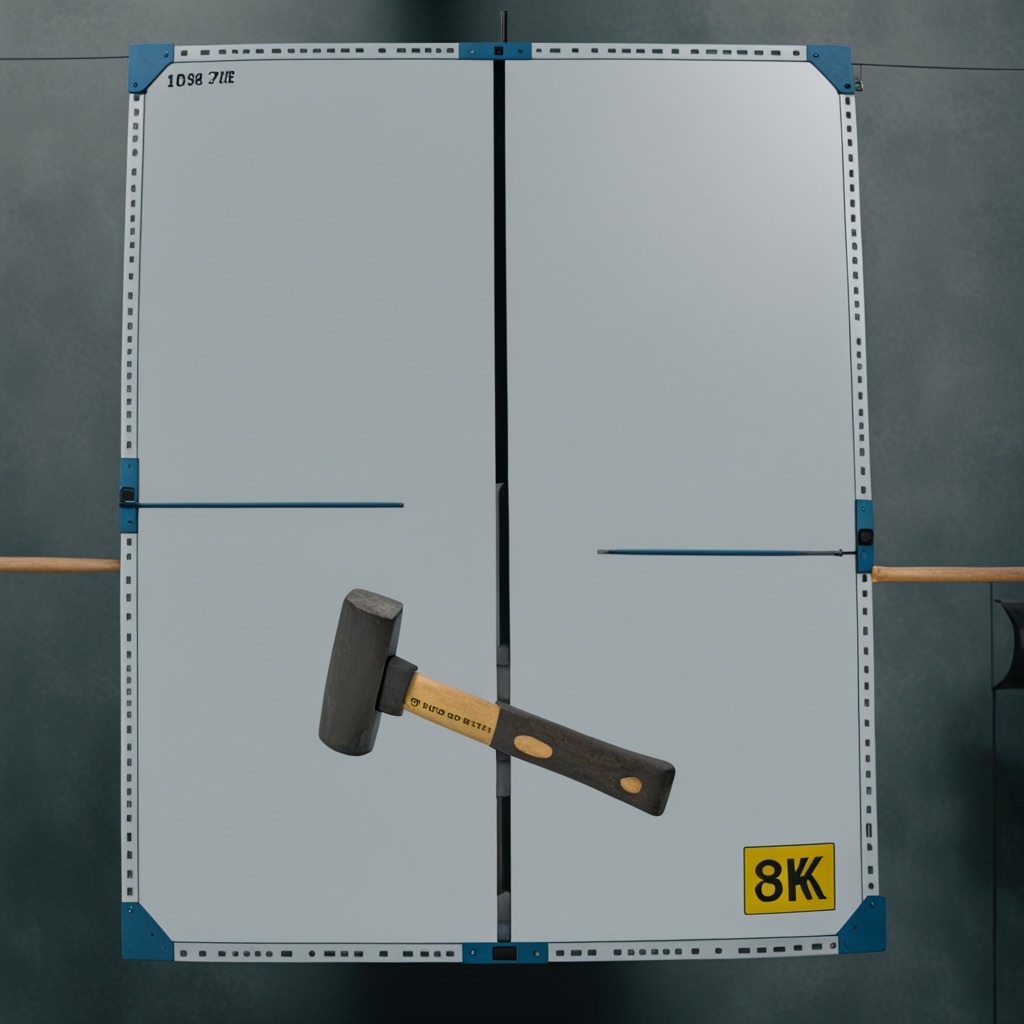
A hammer is lying on the toolbox surface.